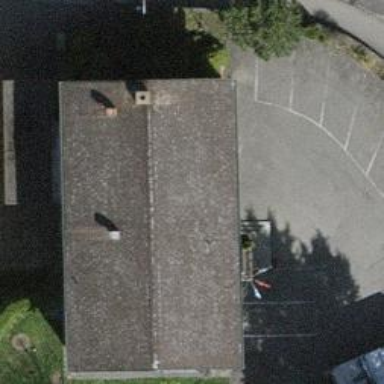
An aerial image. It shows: Restaurant.